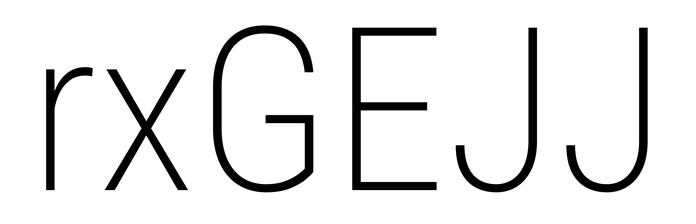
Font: Roboto_Condensed_ExtraLight